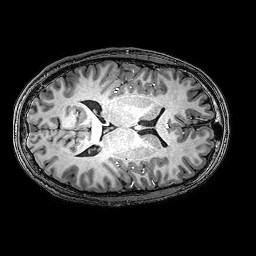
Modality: T1w
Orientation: axial
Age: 23
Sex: male
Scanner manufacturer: philips
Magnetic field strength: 3 T
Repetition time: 0.009 s
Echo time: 0.0035 s